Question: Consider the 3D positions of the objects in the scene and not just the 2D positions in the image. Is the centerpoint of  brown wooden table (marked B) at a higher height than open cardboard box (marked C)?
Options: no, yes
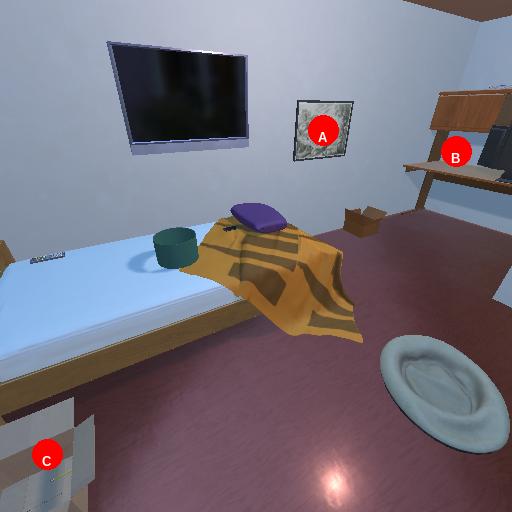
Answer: no